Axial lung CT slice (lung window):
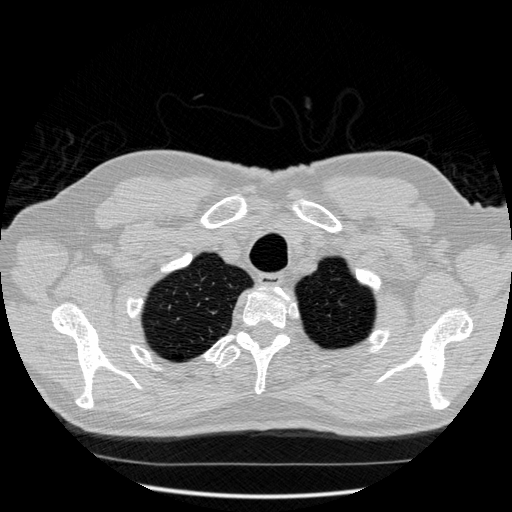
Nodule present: no